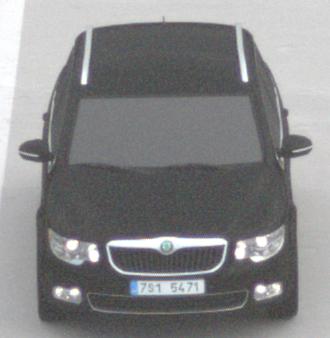
Make: Skoda
Model: Superb Combi 1.4 TSI
Detailed model: Superb (II) Combi
Model produced from: 2010/01
Model produced until: 2011/10
Doors: 5
Color: black
Road condition: dry road
Daytime: midday
Contrast: low contrast